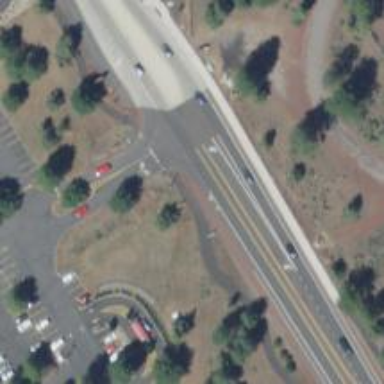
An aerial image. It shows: Trunk link highway.